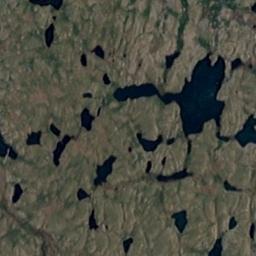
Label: wetland